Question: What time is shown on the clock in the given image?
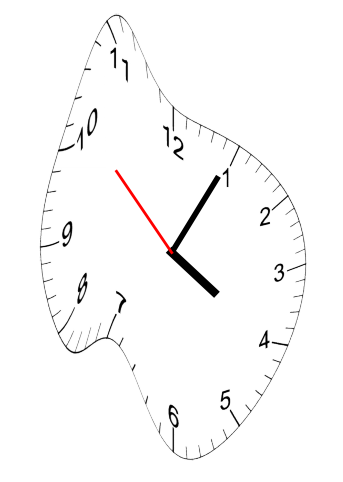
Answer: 04:04:52